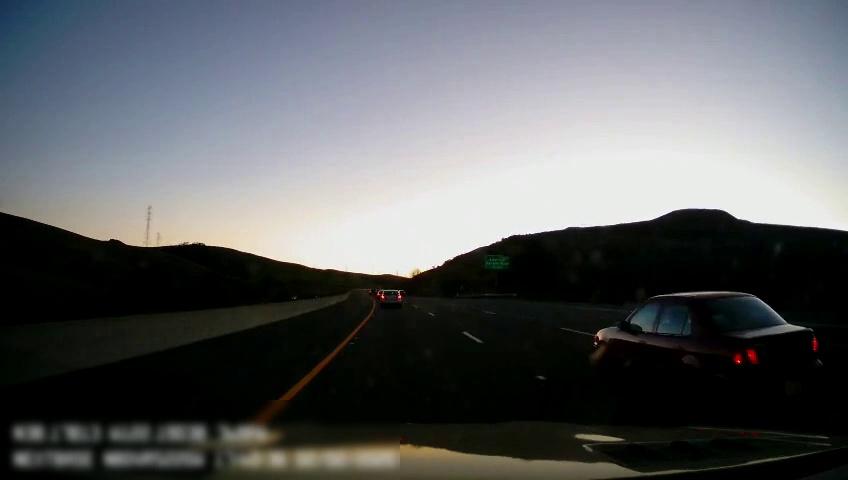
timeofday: Day
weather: Sunny
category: Drivable Space
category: Vehicles | Car
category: Vehicles | Car
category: Lanes | Alternate Lane
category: Lanes | Current Lane
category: Lanes | Current Lane
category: Lanes | Alternate Lane
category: Lanes | Alternate Lane
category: Traffic | Signs